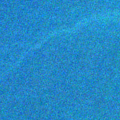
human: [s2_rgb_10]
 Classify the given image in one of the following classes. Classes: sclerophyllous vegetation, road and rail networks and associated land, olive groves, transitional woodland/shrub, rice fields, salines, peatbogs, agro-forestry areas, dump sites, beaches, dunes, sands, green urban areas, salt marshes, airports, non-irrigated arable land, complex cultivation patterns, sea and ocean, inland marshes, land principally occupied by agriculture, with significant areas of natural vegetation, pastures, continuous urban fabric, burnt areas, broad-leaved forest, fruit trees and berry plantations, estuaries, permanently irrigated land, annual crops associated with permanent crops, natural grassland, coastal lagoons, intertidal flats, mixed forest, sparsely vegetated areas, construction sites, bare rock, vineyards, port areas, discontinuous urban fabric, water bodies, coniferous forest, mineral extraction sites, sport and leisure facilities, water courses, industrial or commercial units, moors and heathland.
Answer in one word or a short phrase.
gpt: sea and ocean